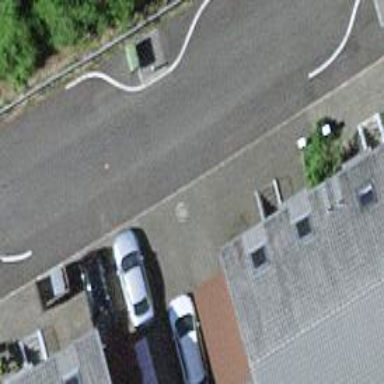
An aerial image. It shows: Residential road with asphalt surface and sidewalk on the left.